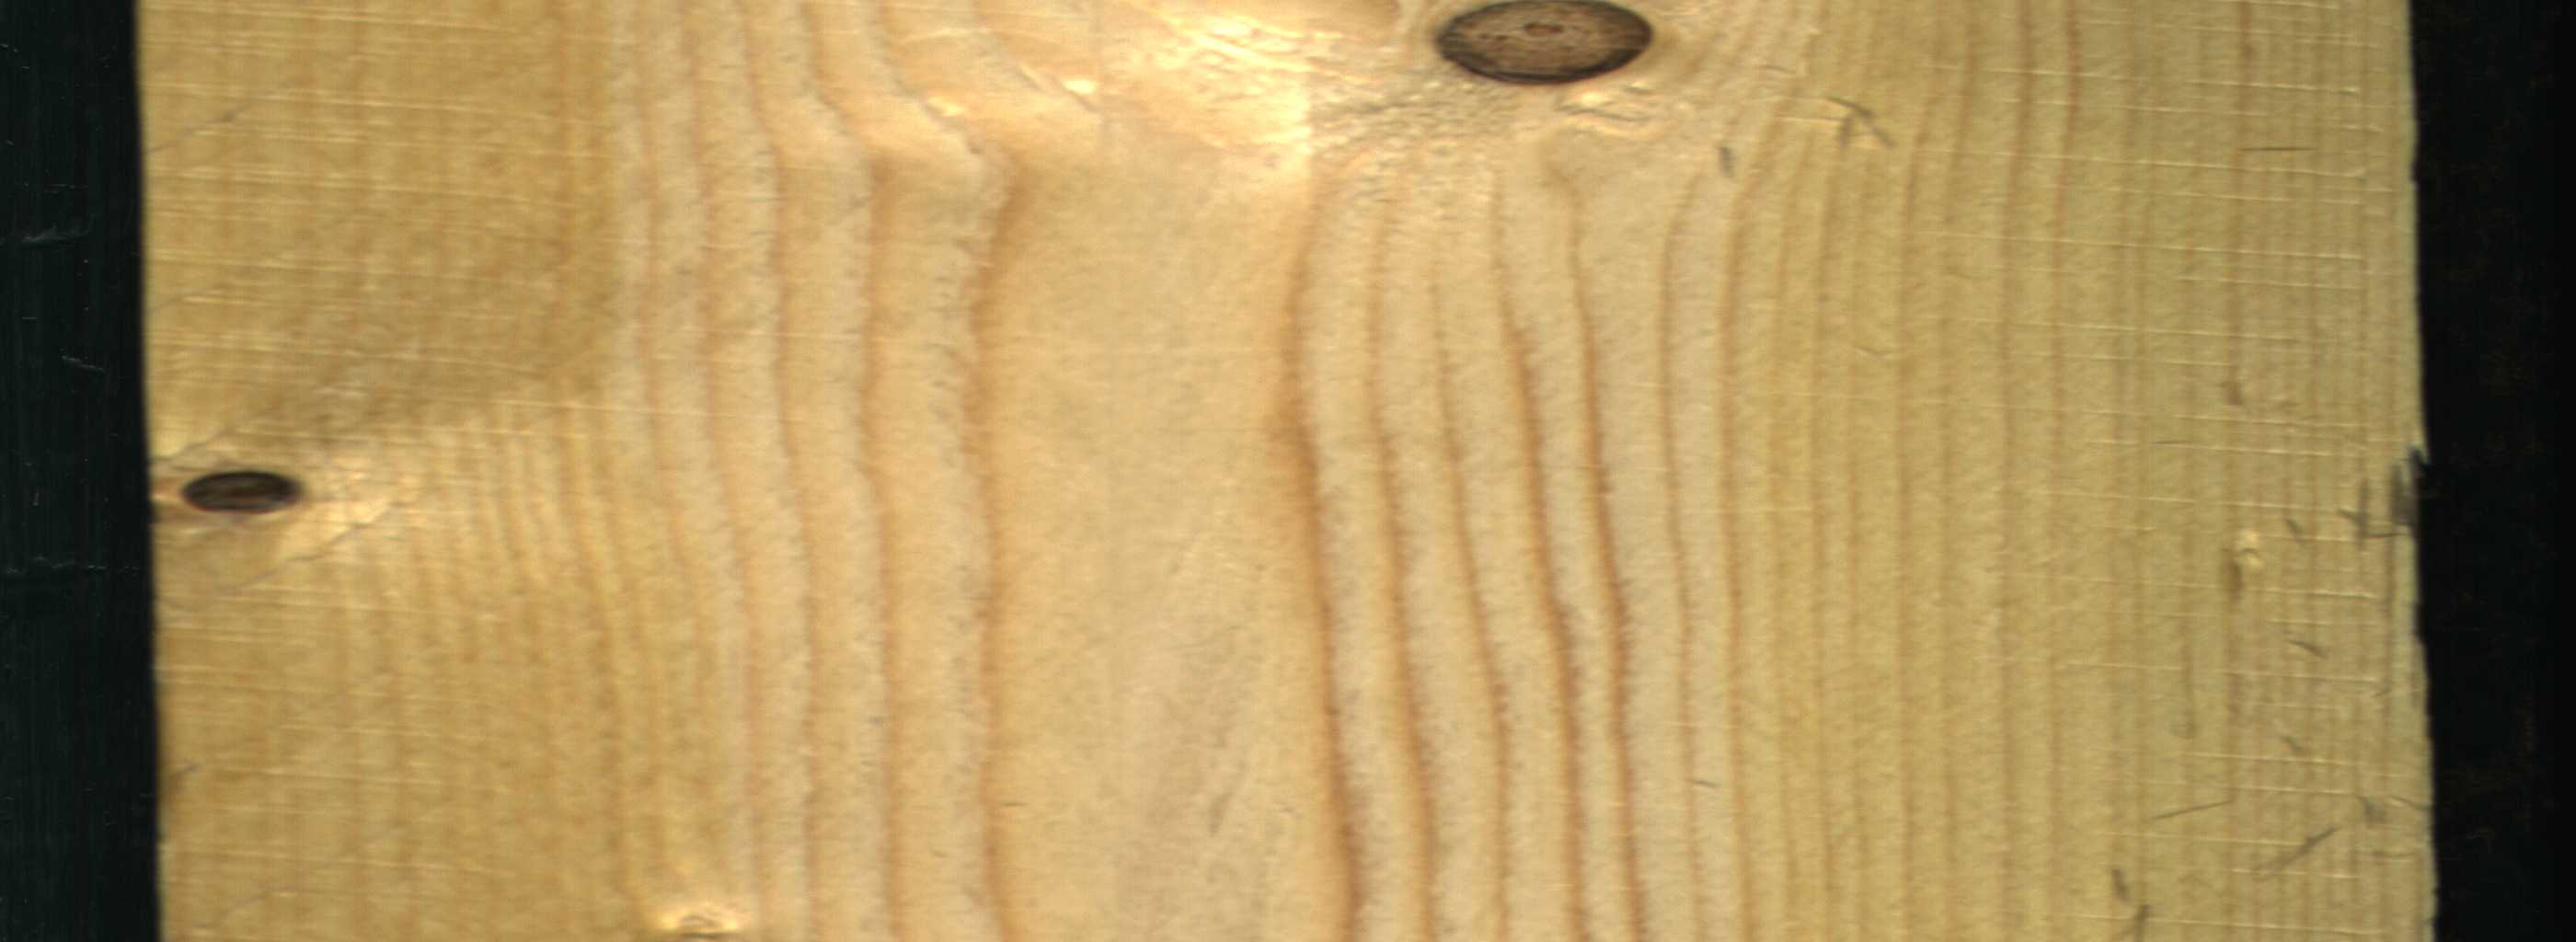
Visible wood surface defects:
Dead_Knot
Live_Knot